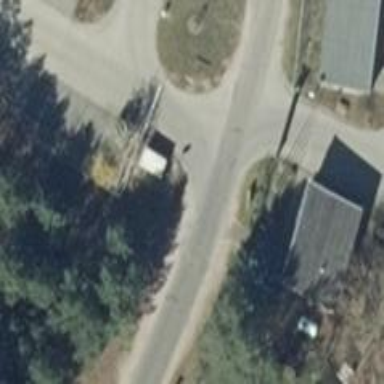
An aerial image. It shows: Road with stop sign.